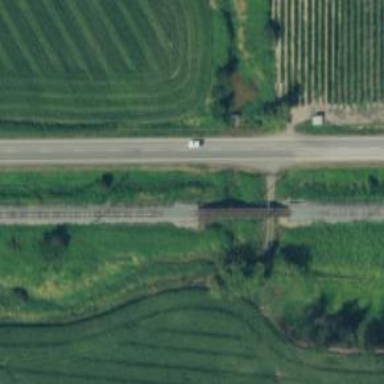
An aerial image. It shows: Railway line running on embankment.